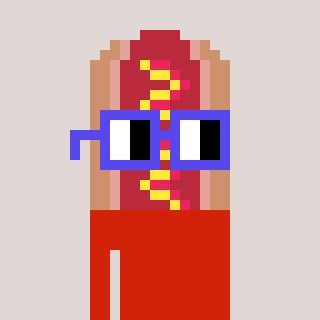
a pixel art character with square blue glasses, a hotdog-shaped head and a red-colored body on a warm background